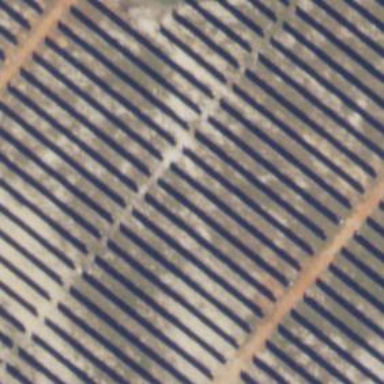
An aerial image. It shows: Solar power generator using photovoltaic panels.